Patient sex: M
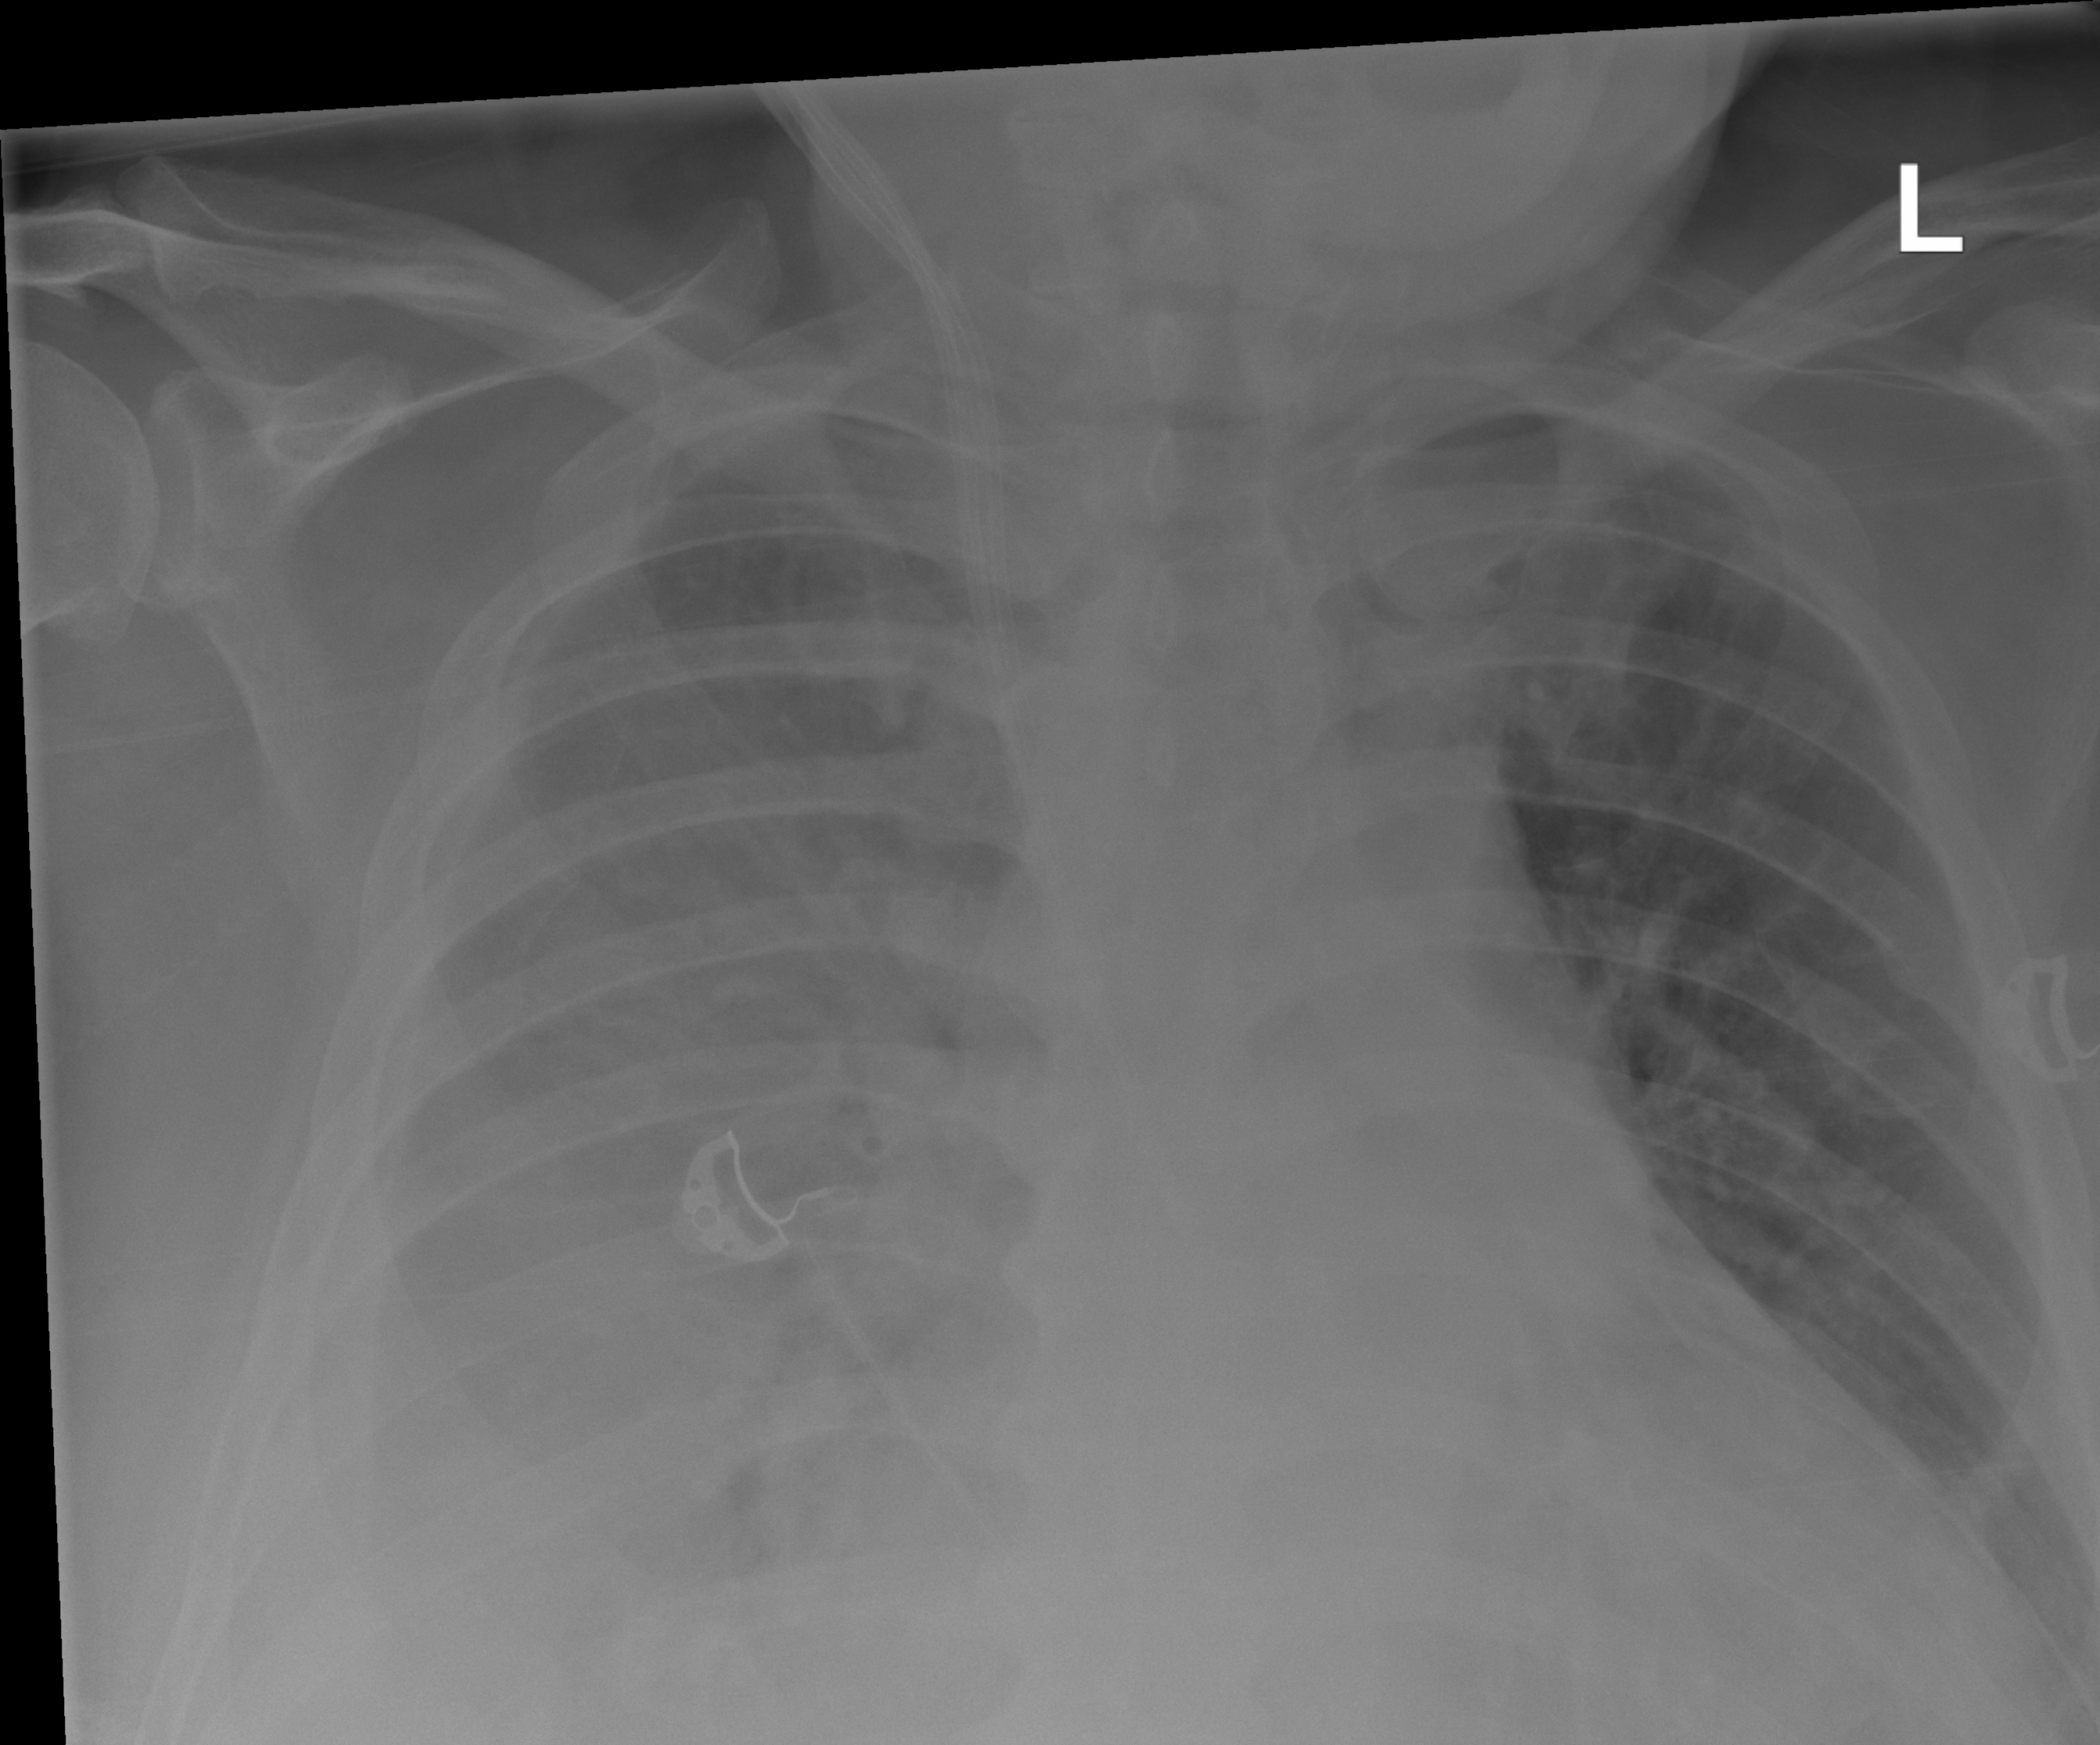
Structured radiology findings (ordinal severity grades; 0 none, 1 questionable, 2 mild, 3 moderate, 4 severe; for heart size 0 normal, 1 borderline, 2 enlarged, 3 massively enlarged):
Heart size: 2
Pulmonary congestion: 0
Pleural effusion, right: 3
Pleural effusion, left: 2
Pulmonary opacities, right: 3
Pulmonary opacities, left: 0
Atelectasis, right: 3
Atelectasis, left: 2